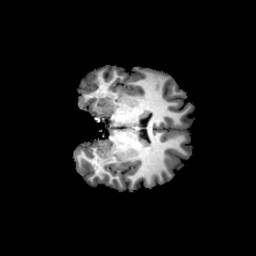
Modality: T1w
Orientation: coronal
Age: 18
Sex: female
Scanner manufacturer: philips
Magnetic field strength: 3 T
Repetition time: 0.0082 s
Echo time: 0.0037 s